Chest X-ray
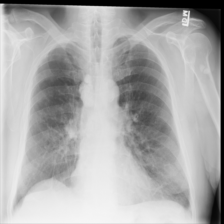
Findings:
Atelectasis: negative
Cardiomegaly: negative
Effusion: negative
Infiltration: negative
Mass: negative
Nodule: negative
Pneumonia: negative
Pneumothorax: negative
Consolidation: negative
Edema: negative
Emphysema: negative
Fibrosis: negative
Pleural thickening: negative
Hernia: negative